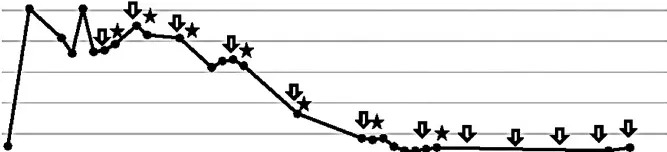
Trends of. Activated partial thromboplastin time (aPTT).
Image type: pathology (immunostaining)